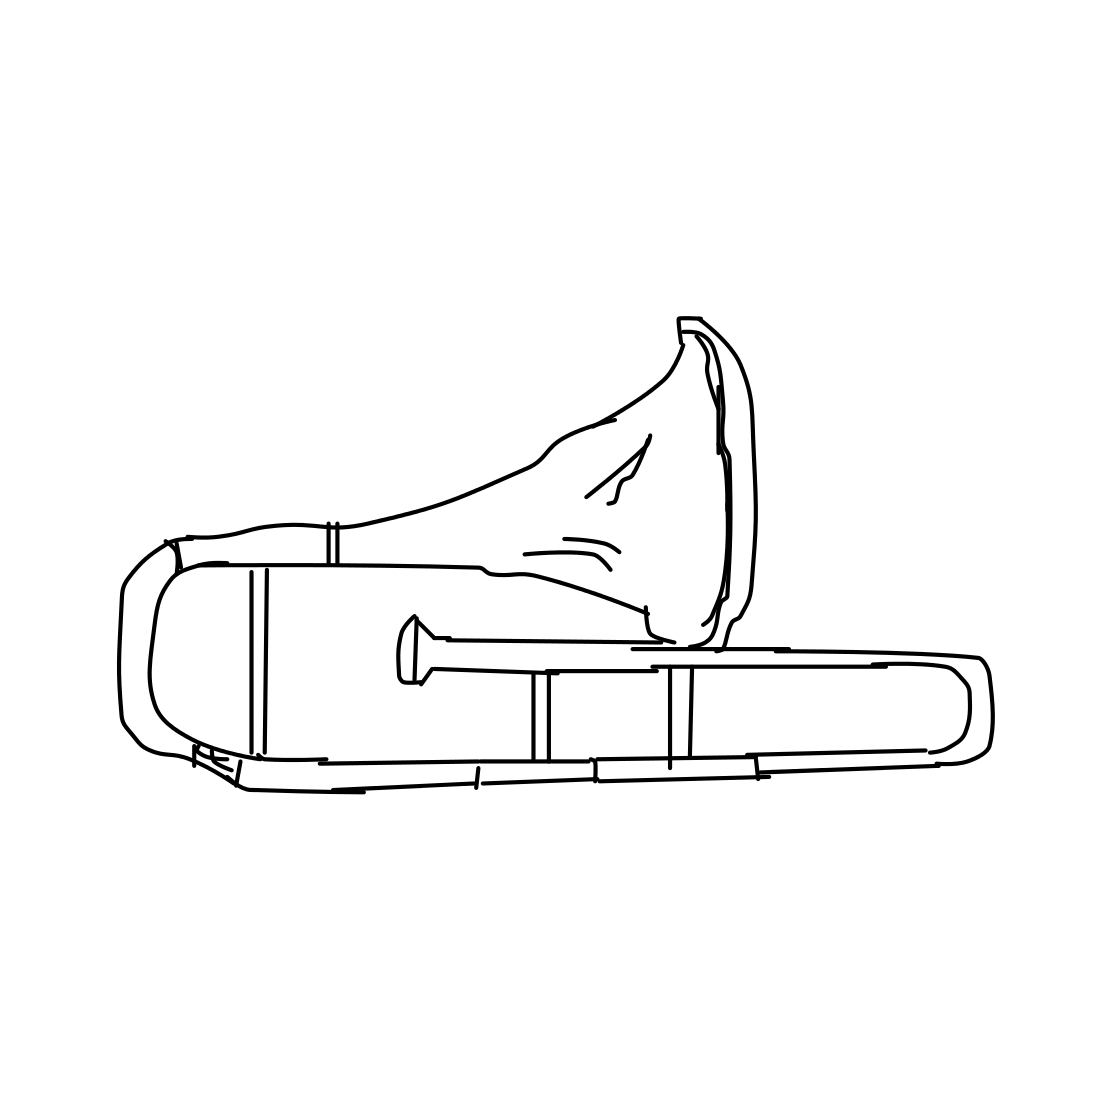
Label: trombone